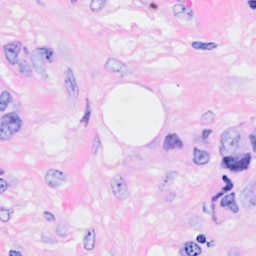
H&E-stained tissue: Breast